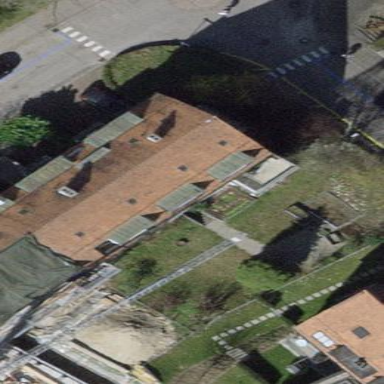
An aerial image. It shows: Apartments building with gambrel roof.